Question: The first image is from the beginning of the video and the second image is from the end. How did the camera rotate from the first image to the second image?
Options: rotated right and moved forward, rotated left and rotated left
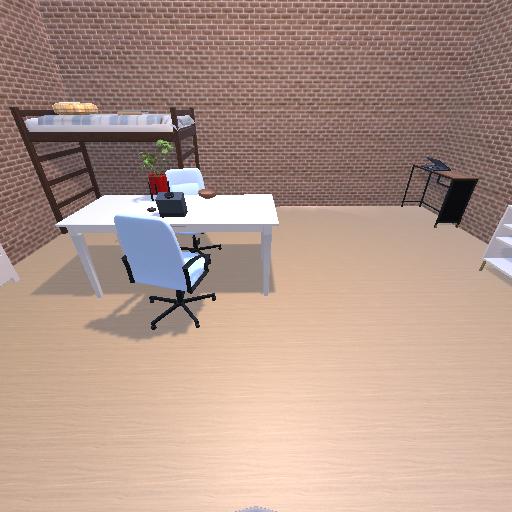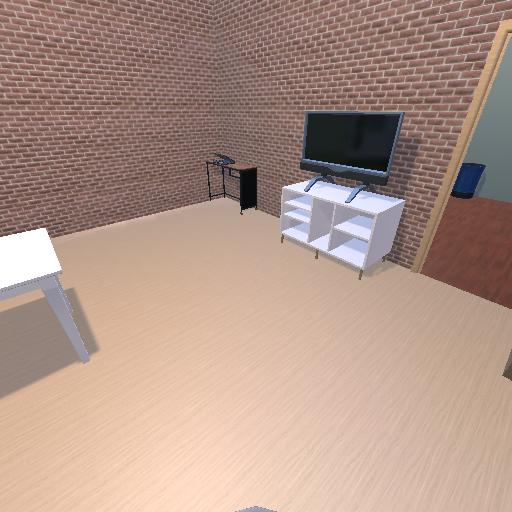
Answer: rotated right and moved forward